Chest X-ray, PA view. Patient: 57 years old, sex M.
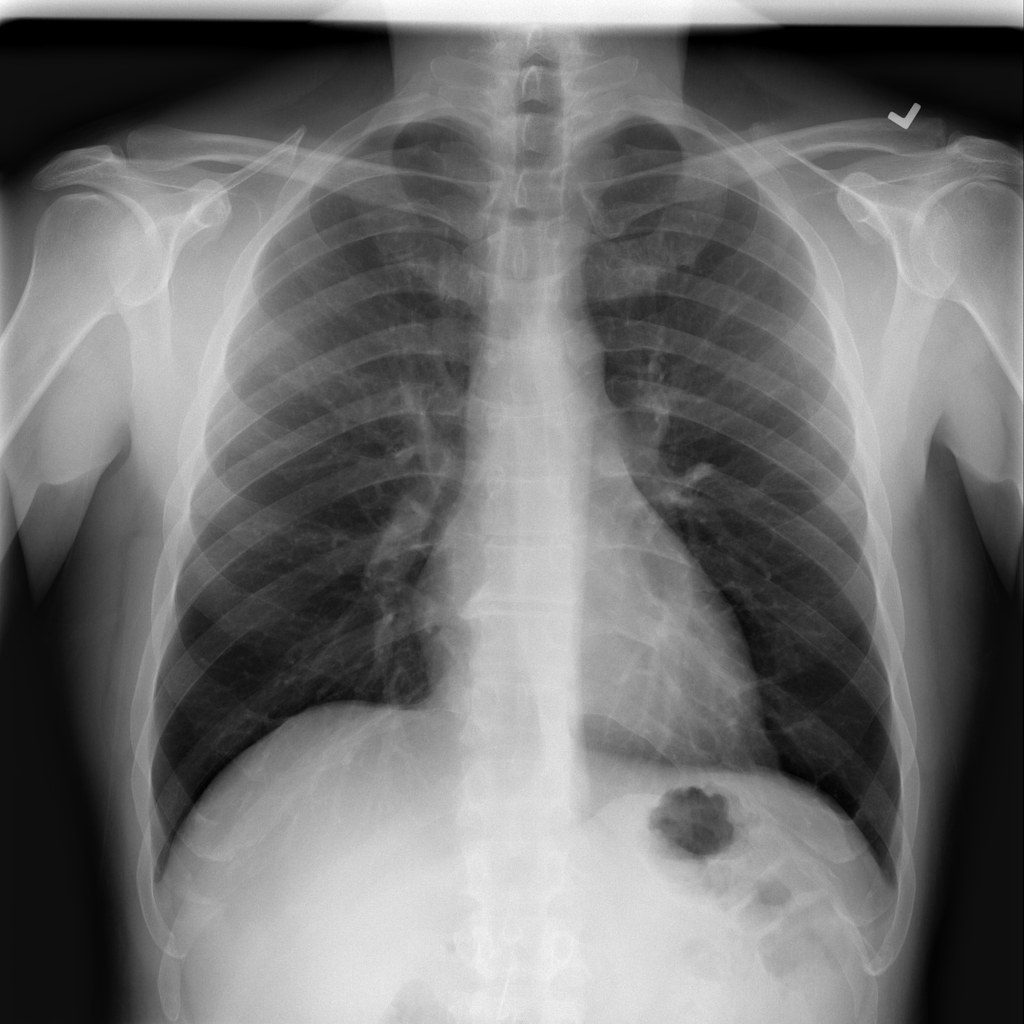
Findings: No Finding